This grayscale texture is a bearing vibration snapshot reshaped row-by-row into a square image. Determine the bearing's health state. Answer with exactly one of: normal, inner_race, outer_race, ball.
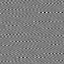
Answer: outer_race